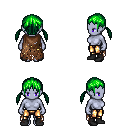
a pixel art fantasy rpg character, female body template, dark elf, purple skin, brown tattered cape, gold greaves, green twin-tailed hairstyle, black shoes, four views (front, back, left, right), 2x2 character sprite sheet, small pixel art, hard edges, no anti-aliasing